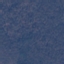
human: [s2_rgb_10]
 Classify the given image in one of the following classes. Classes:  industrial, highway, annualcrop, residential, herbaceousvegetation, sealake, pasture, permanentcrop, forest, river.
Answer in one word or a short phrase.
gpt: Forest